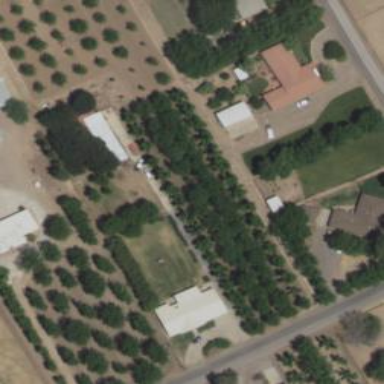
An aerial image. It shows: Orchard.